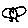
Label: bird